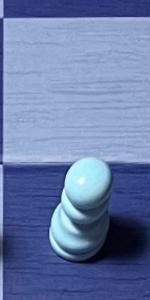
Label: Pawn_White